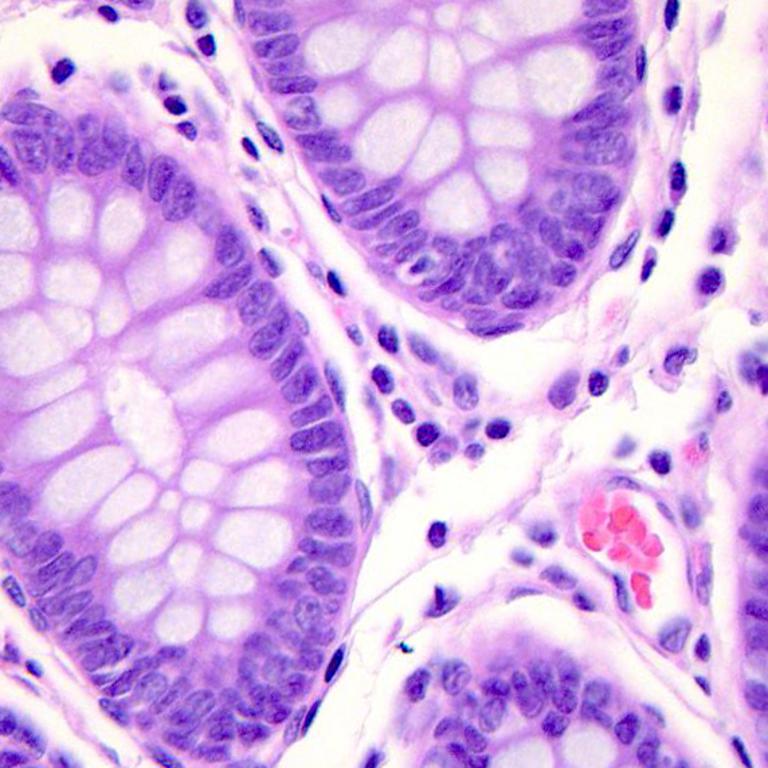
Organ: colon
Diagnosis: benign